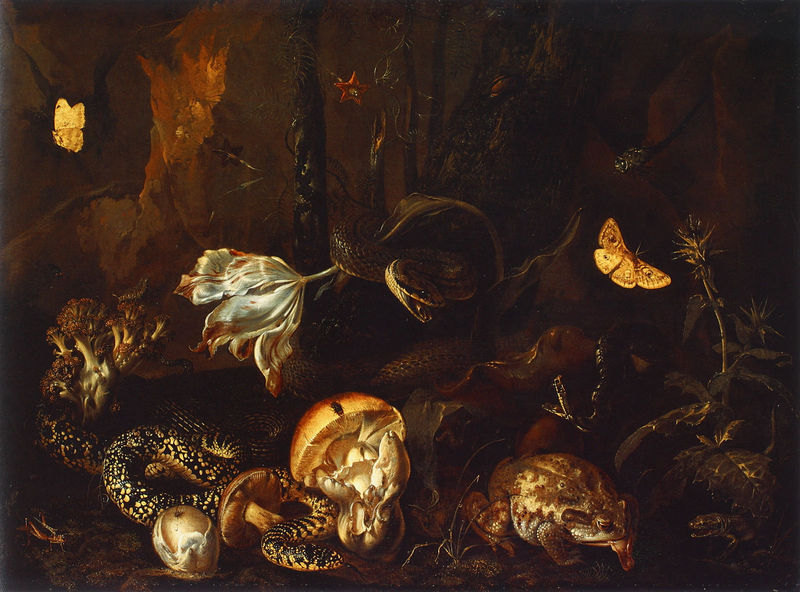
Titel: Stilleben mit Insekten und Amphibien
Künstler: Otto Marseus von Schrieck
Institution: Braunschweig, Herzog Anton Ulrich-Museum
Schlagwörter: baum, blätter, gemälde, gelb, ocker, blume, blumen, braun, weiss, blüte, blüten, rot, tiere, stein, niederlande, gräser, zweige, boden, blatt, pflanze, pflanzen, höhle, wald, schuppen, stilleben, stillleben, apfel, fels, tulpe, vanitas, schlange, niederländisch, distel, schmetterling, geäst, zunge, schlangen, schmetterlinge, schnecke, falter, motte, frosch, kröte, pilze, eidechse, pilz, eier, heuschrecke, unke, reptilien, eiter, höllenbrut, ei, schlange kröte, ungezifer, schmtterling, krä, krlöte, steinpilz